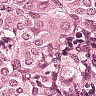
Metastatic tissue present: yes